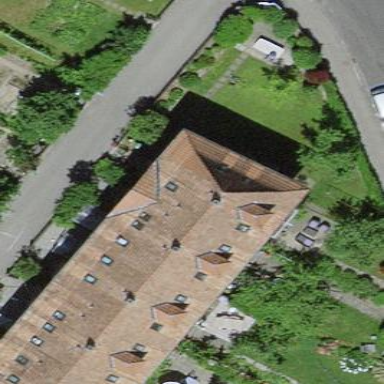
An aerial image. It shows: Residential building with hipped roof covered in maroon roof tiles. The roof orientation is across.